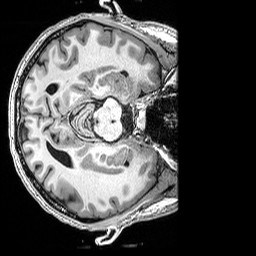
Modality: T1w
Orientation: axial
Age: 25
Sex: male